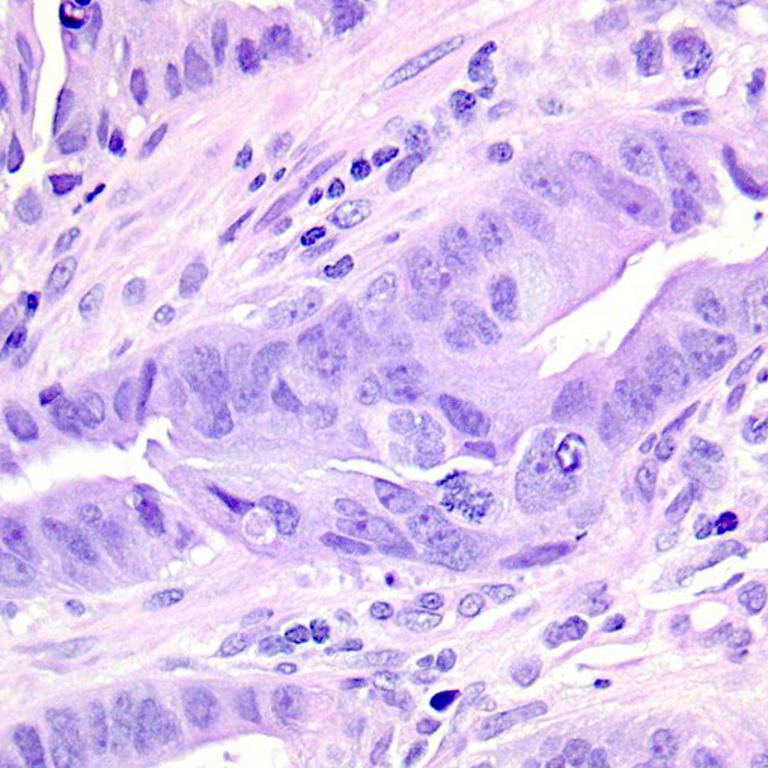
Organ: colon
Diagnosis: adenocarcinomas